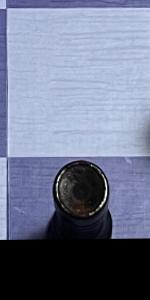
Label: Rook_Black